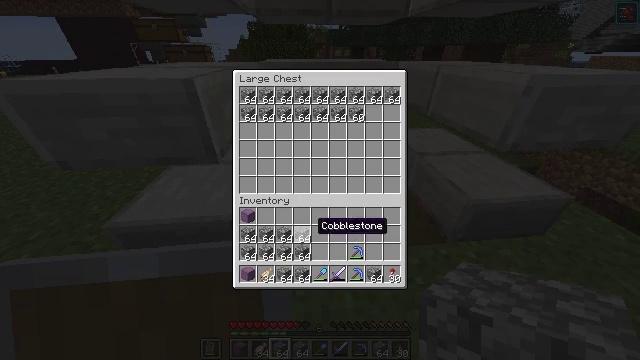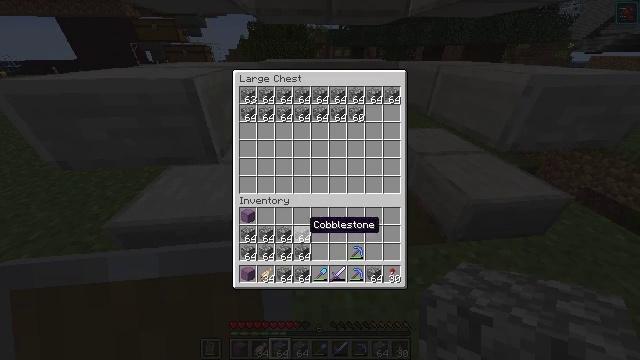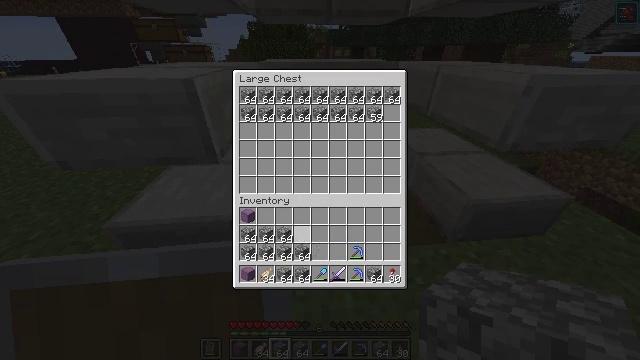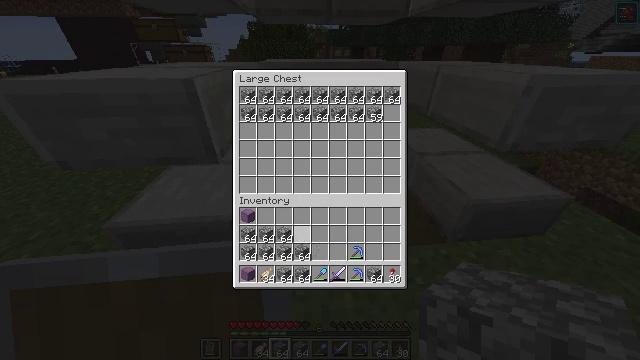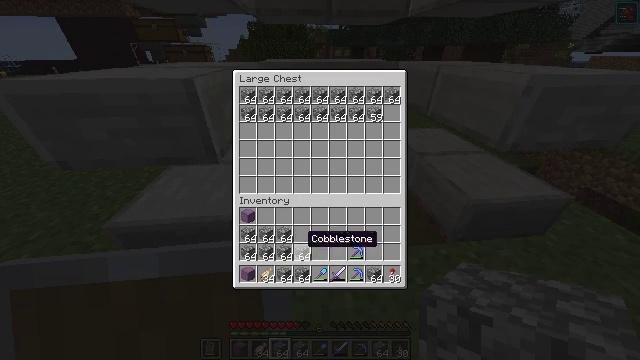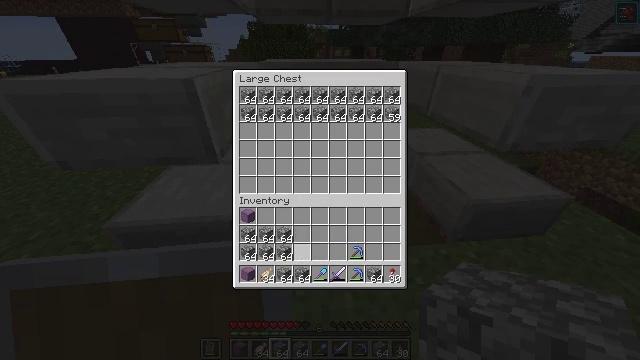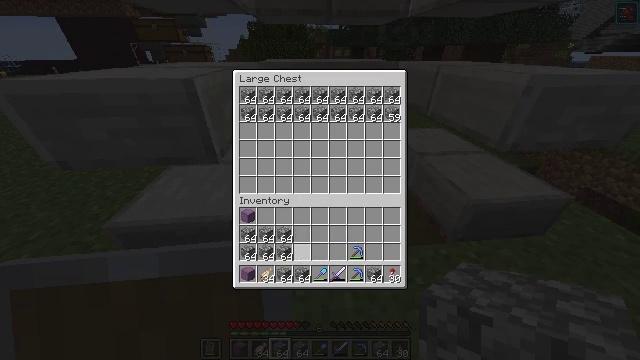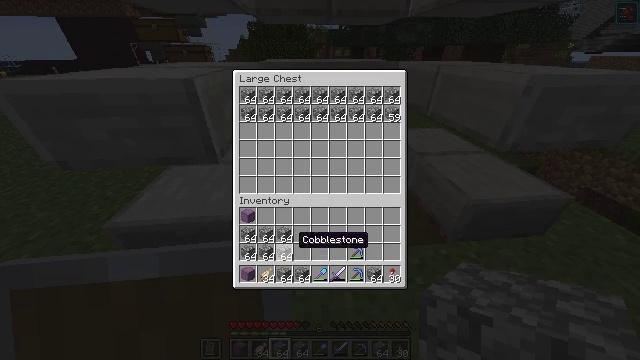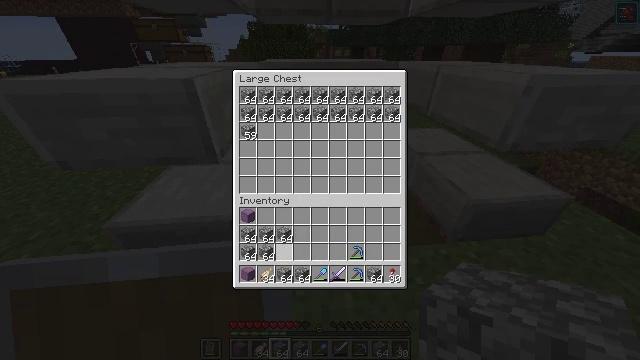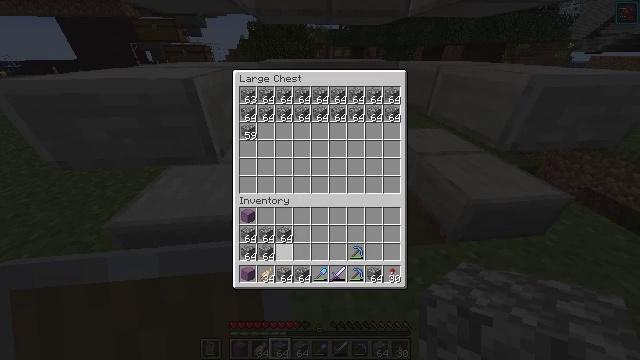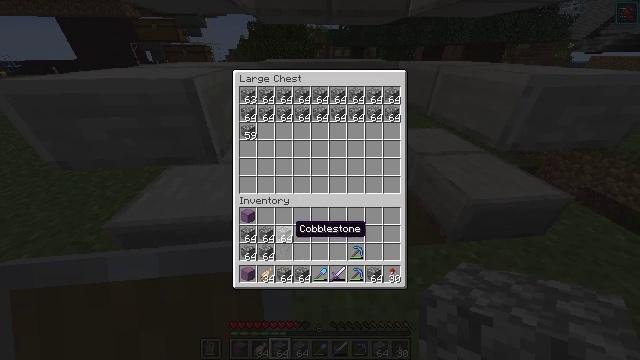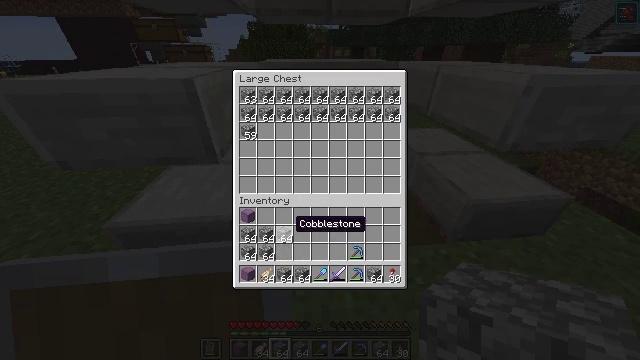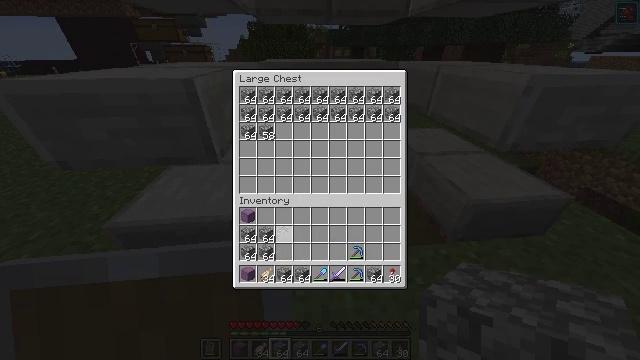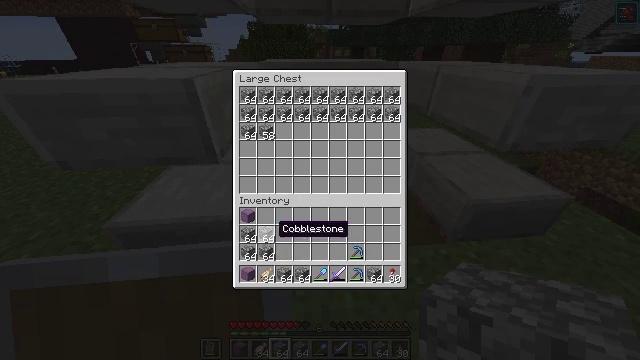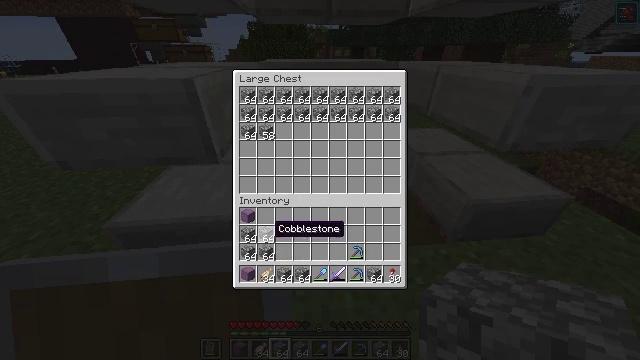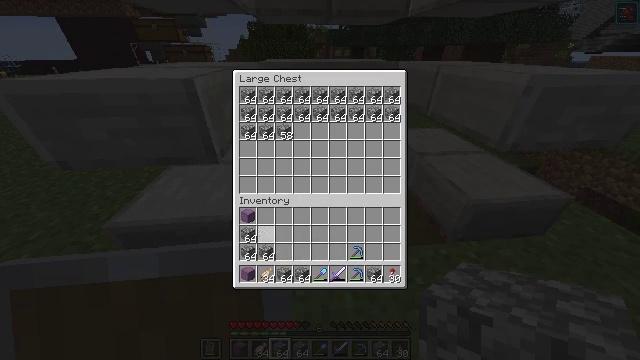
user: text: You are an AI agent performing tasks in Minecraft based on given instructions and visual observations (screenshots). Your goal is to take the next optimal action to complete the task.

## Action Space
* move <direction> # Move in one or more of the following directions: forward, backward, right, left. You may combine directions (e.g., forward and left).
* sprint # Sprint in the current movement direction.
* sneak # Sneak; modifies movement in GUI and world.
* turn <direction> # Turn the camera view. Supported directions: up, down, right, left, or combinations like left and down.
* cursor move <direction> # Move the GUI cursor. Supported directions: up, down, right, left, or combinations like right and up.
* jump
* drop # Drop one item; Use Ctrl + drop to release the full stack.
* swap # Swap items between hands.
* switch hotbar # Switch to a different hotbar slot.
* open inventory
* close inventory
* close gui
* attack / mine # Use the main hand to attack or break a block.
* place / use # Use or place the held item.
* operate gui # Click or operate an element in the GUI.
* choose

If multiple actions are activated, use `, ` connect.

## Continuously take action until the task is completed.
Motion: motion action
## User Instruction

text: Mine the shulker box.
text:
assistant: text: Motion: sneak, cursor move left
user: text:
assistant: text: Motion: sneak, choose
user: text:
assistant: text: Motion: sneak, choose
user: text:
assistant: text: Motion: sneak, cursor move down
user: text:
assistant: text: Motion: sneak, choose
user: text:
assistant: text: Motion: sneak, choose
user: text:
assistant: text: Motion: sneak
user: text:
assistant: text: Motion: sneak, choose
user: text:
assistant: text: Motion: sneak, choose
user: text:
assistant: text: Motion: sneak, cursor move up, choose
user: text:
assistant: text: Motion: sneak
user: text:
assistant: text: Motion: sneak, choose
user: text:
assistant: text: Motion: sneak, cursor move left
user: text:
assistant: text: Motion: sneak
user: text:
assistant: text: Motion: sneak, choose
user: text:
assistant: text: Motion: sneak, choose
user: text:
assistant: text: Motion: sneak, cursor move down
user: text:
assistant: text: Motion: sneak, choose
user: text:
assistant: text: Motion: sneak, cursor move left, choose
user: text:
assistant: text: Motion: sneak
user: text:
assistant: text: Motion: sneak, choose
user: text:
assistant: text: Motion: sneak
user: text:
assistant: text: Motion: sneak
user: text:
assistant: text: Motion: sneak, choose
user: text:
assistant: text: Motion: sneak, choose
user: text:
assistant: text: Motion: sneak
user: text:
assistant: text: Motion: sneak
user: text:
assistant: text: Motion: sneak, cursor move right and down
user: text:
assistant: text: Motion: sneak, cursor move down
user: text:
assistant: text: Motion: sneak, cursor move down